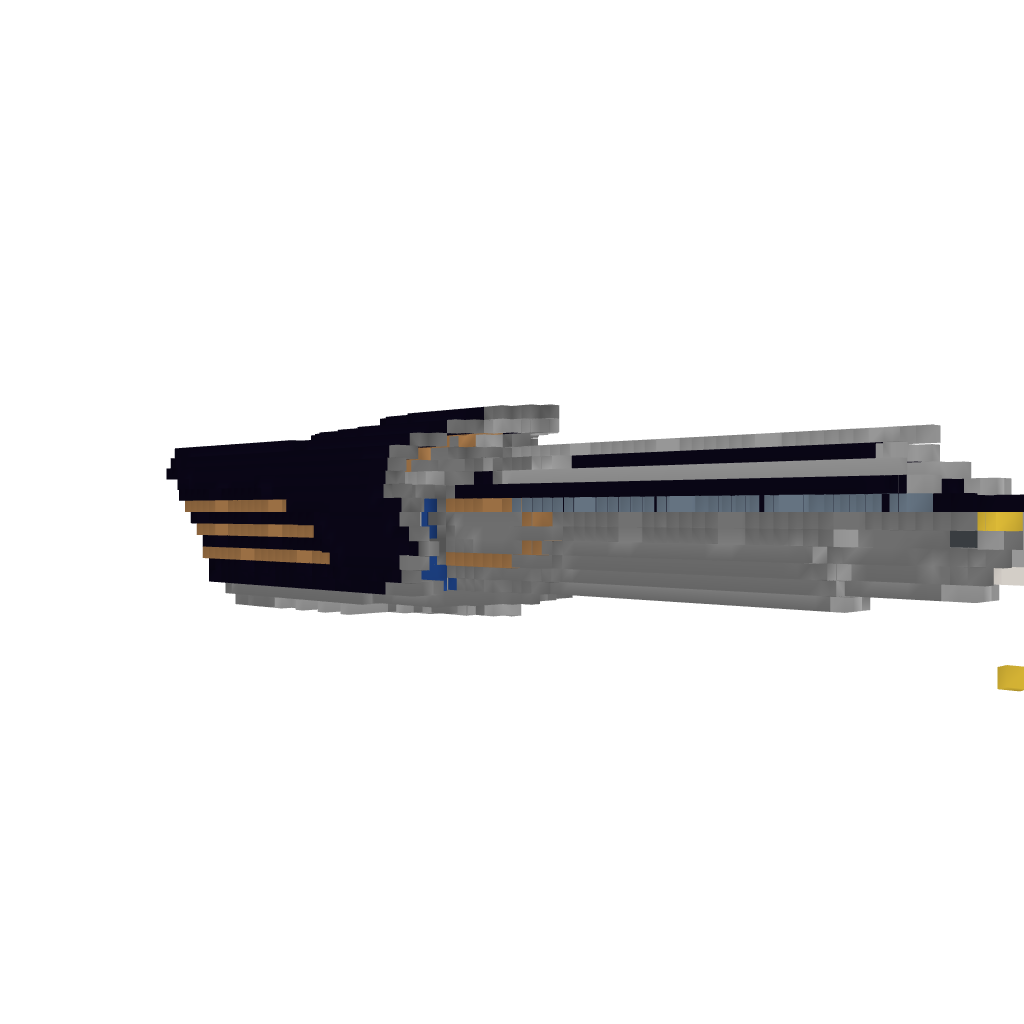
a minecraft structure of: Sentry-Class Light Destroyer